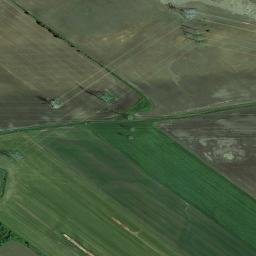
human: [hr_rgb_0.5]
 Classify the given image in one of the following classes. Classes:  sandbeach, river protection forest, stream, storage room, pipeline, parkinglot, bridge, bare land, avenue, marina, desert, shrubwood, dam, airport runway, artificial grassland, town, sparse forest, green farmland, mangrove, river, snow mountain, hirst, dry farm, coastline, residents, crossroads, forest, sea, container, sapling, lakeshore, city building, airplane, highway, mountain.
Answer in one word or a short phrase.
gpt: green farmland